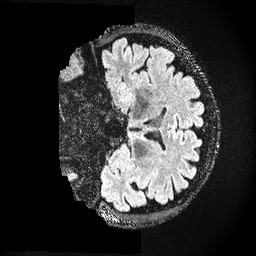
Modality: FLAIR
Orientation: coronal
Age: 48
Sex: male
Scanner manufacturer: ge
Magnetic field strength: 3 T
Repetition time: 4.802 s
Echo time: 0.1163 s